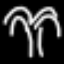
Label: palm tree